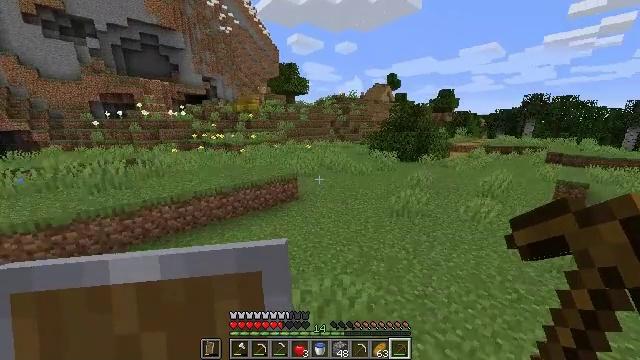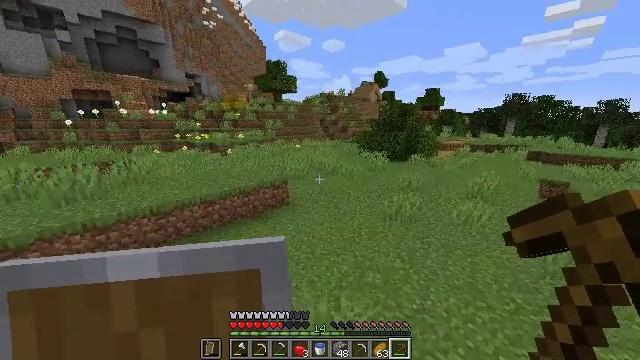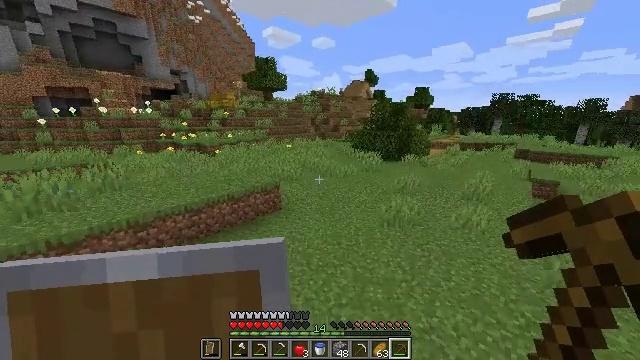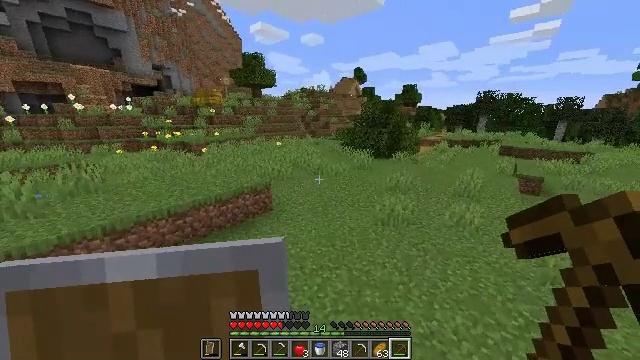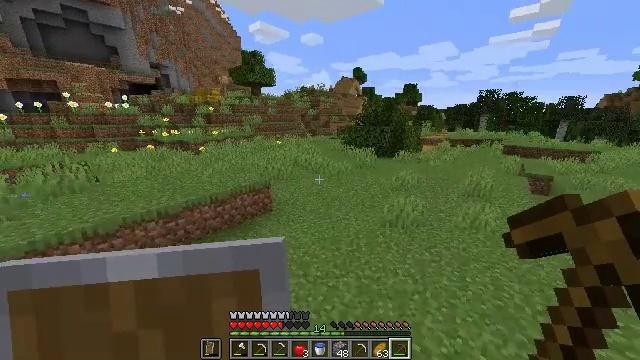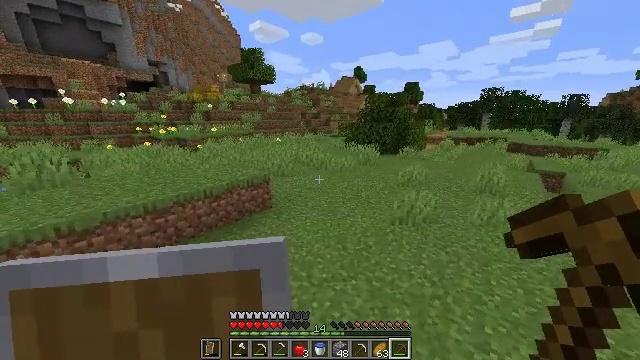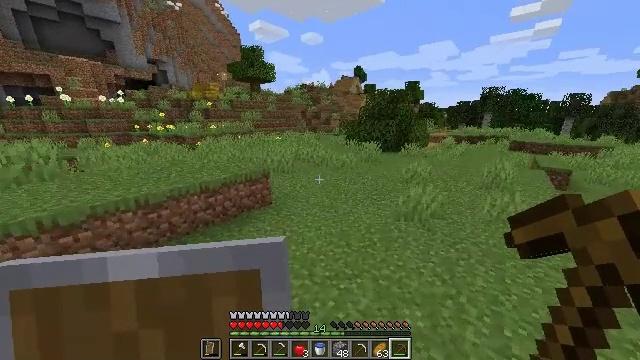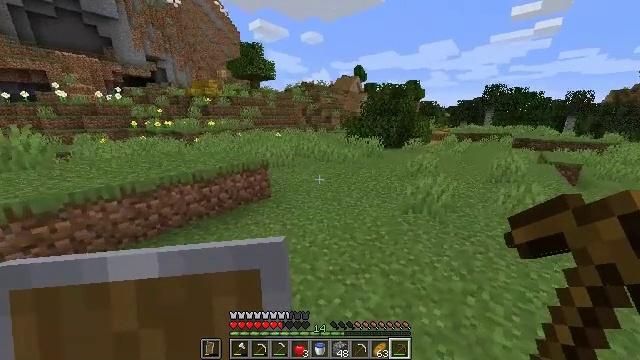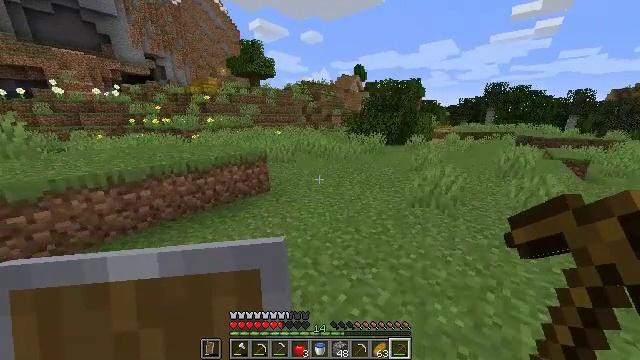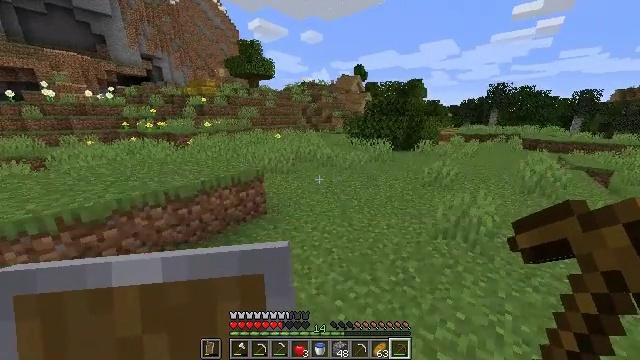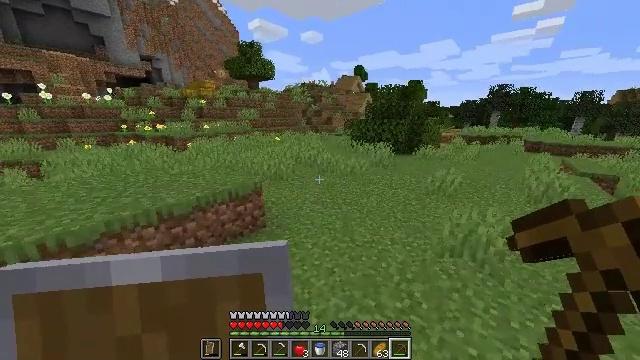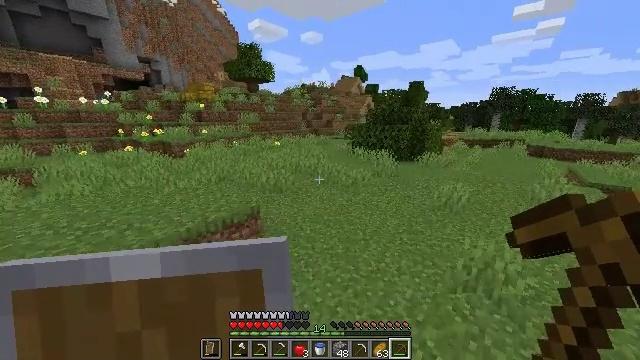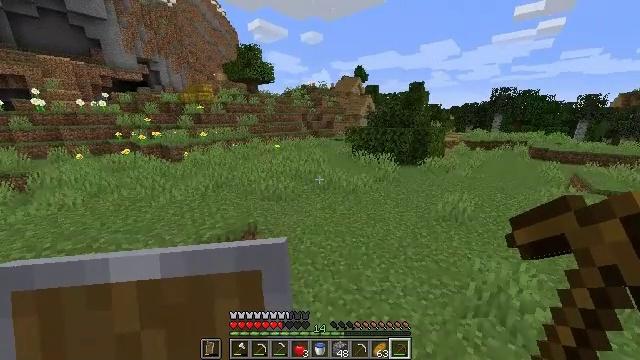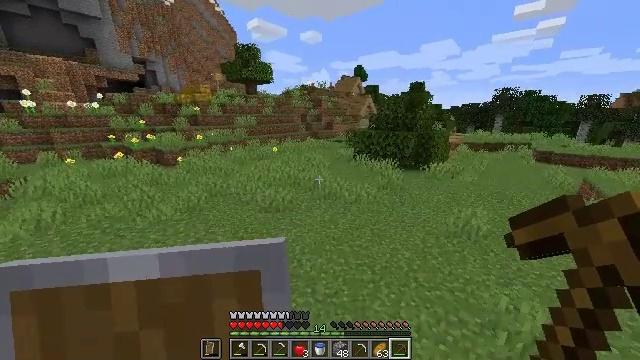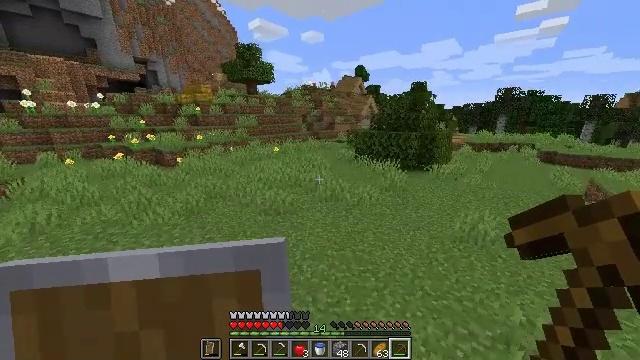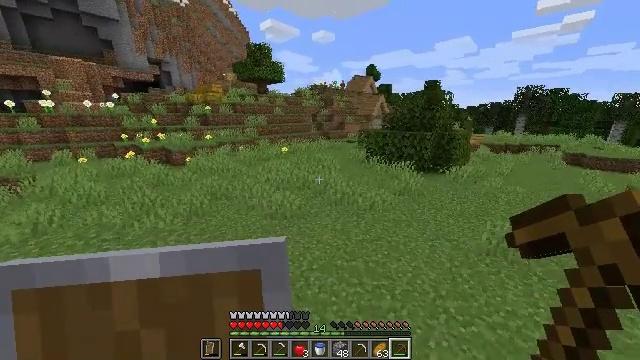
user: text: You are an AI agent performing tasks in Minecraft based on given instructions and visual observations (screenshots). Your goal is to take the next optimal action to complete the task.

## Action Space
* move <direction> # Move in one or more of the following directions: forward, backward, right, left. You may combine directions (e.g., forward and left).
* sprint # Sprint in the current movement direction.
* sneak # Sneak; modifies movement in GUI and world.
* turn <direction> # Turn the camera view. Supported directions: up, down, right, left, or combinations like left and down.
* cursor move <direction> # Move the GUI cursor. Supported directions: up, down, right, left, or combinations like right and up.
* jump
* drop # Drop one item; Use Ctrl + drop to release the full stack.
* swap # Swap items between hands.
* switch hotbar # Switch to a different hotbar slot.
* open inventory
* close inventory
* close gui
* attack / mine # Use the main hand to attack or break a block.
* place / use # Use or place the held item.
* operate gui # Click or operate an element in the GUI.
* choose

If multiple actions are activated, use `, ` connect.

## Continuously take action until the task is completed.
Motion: motion action
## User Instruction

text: Mine a hay block from the field.
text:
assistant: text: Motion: move forward, sprint, turn right, jump
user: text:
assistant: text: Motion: move forward, sprint, turn right, jump
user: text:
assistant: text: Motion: move forward, sprint, turn right, jump
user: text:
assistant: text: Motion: move forward, sprint, jump
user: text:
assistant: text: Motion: move forward, sprint, jump
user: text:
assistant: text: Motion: move forward, sprint, jump
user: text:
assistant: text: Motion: move forward, sprint, jump
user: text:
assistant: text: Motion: move forward, sprint, jump
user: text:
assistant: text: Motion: move forward, sprint, jump
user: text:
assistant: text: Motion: move forward, sprint, jump
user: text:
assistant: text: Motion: move forward, sprint, jump
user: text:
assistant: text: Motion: move forward, sprint, jump
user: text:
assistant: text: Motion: move forward, sprint, jump
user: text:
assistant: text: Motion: move forward, sprint, jump
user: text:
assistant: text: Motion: move forward, sprint, turn left, jump
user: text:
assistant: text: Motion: move forward, sprint, turn left, jump
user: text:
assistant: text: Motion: move forward, sprint, turn left, jump
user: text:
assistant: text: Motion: move forward, sprint, turn left, jump
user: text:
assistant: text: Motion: move forward, sprint, turn left, jump
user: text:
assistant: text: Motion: move forward, sprint, jump
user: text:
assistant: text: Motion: move forward, sprint, jump
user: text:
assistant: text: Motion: move forward, sprint, jump
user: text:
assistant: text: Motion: move forward, sprint, jump
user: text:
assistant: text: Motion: move forward, sprint, jump
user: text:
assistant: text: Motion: move forward, sprint, turn left and up, jump
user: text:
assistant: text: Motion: move forward, sprint, turn left and up, jump
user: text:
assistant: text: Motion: move forward, sprint, turn left and up, jump
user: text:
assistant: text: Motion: move forward, sprint, turn left, jump
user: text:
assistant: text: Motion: move forward, sprint, turn left and down, jump
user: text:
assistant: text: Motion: move forward, sprint, turn left, jump